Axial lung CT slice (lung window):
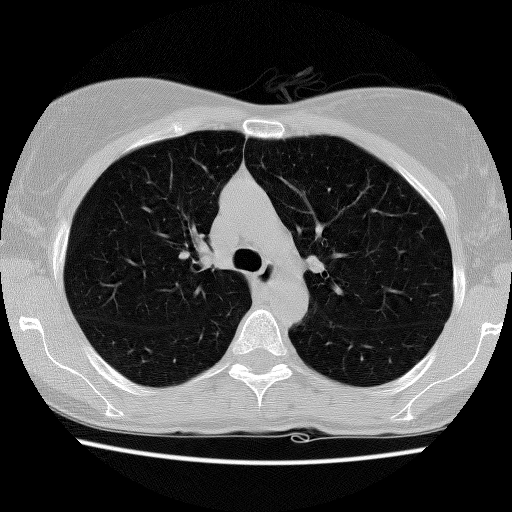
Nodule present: no